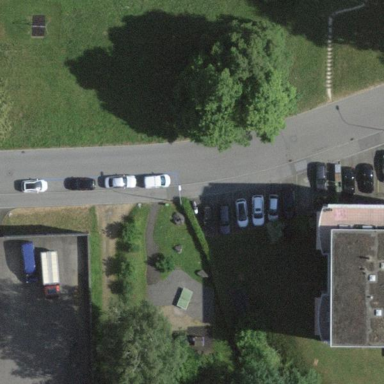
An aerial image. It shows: Street side parking area.